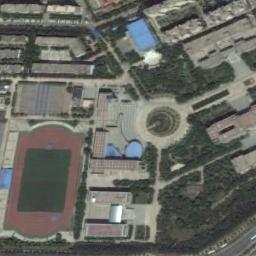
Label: ground_track_field